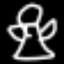
Label: angel